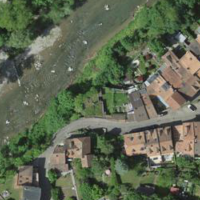
EUNIS habitat code: 54
Species observed at this site:
Corvus corone
Cyanistes caeruleus
Anas platyrhynchos
Chloris chloris
Sedum album
Sylvia atricapilla
Turdus merula
Tachymarptis melba
Larus michahellis
Milvus migrans
Milvus milvus
Cinclus cinclus
Columba livia
Motacilla alba